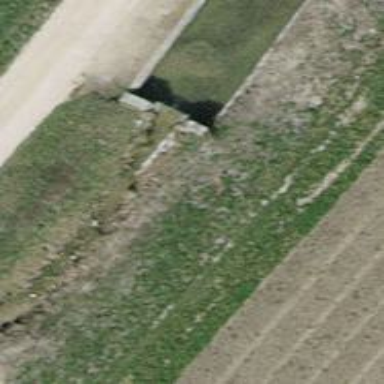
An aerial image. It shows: Wall is shown in the image.